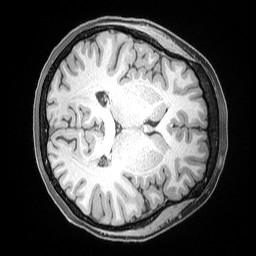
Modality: T1w
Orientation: axial
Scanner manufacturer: siemens
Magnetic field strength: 3 T
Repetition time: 2.53 s
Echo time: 0.00169 s